Field crop: tomato
Growth stage: 1
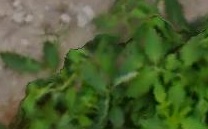
Species: tomato